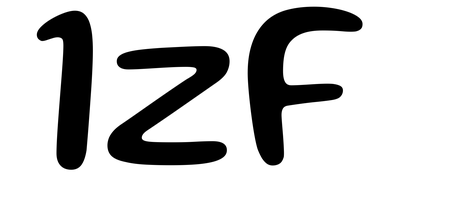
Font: Gluten_Regular